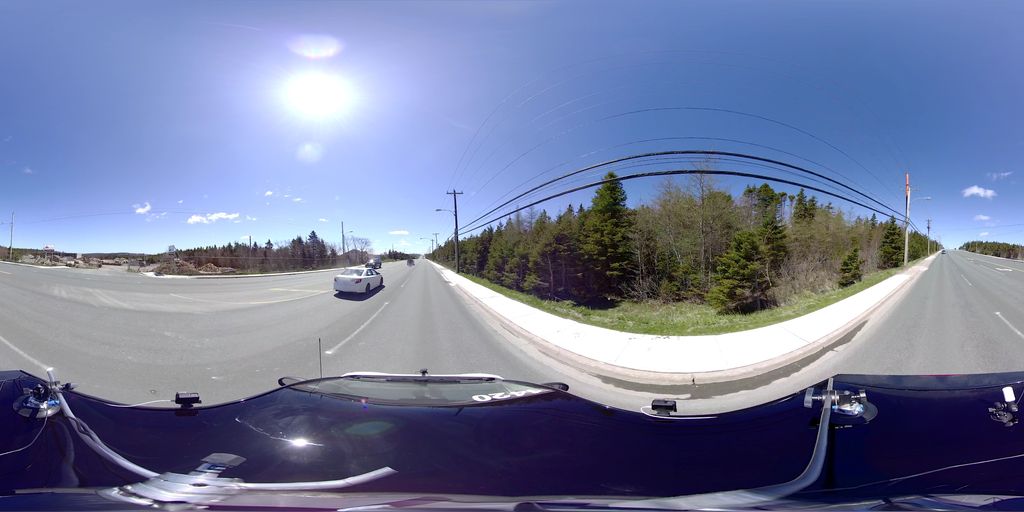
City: st_johns